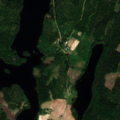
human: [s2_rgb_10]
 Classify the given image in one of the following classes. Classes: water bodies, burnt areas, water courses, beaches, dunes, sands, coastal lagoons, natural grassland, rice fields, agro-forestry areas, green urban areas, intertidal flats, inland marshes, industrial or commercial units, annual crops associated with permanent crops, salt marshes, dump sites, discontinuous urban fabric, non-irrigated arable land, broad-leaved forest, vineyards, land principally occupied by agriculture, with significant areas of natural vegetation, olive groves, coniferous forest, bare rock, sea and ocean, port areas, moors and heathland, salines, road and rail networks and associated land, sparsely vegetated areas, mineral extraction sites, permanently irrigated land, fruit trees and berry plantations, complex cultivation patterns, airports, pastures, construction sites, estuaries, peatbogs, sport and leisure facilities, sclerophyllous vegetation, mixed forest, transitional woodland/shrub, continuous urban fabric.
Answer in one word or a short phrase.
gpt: land principally occupied by agriculture, with significant areas of natural vegetation, coniferous forest, mixed forest, water bodies